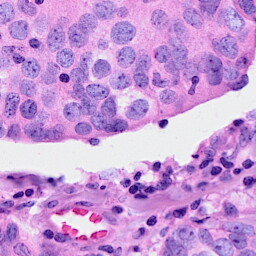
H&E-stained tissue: Breast